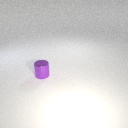
small purple metal cylinder